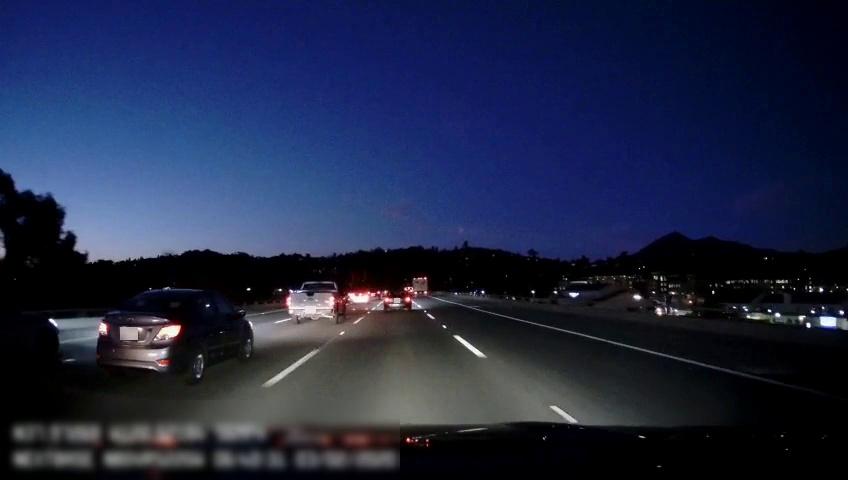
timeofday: Night
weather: Other
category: Drivable Space
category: Vehicles | Car
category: Vehicles | SUV
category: Vehicles | Car
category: Vehicles | Truck
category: Vehicles | Car
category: Vehicles | Truck
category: Vehicles | Car
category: Lanes | Alternate Lane
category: Lanes | Alternate Lane
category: Lanes | Current Lane
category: Lanes | Current Lane
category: Lanes | Alternate Lane